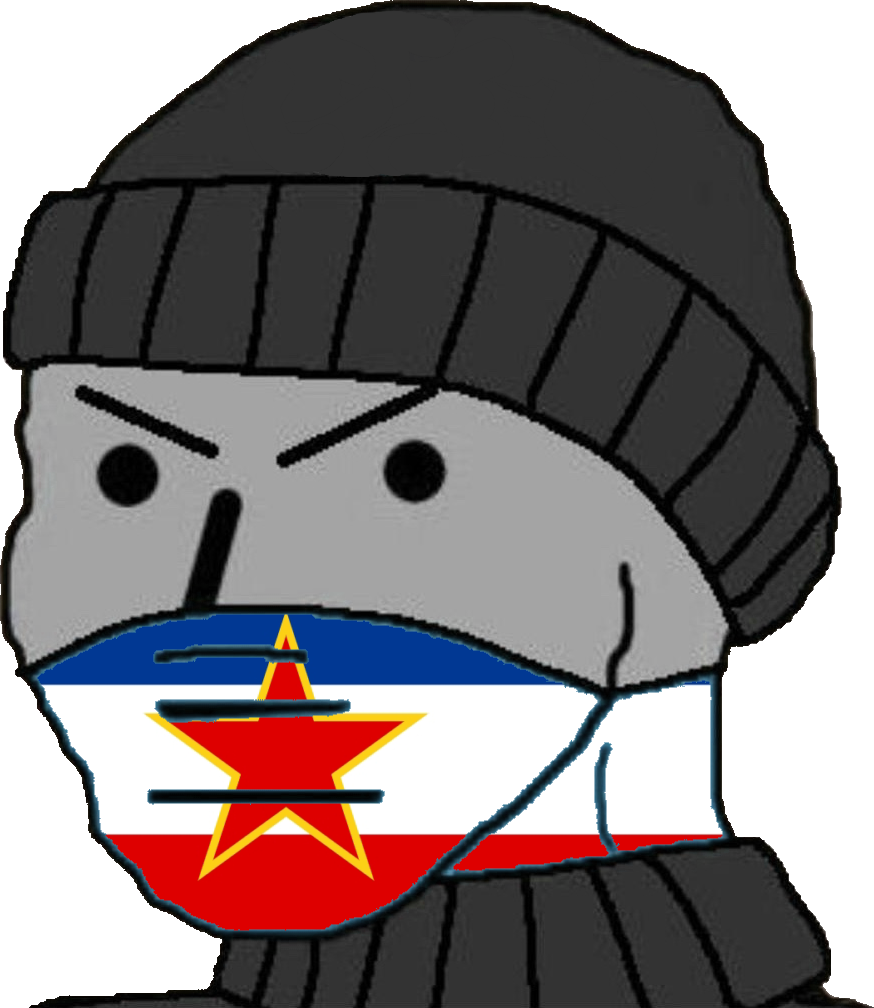
Label: 5_NPC